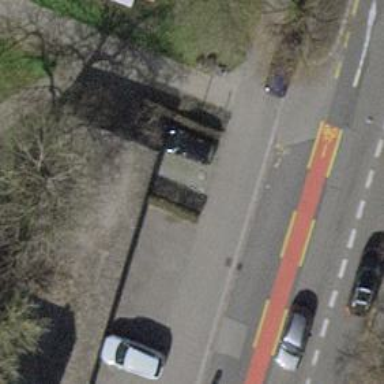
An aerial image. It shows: Bollard.